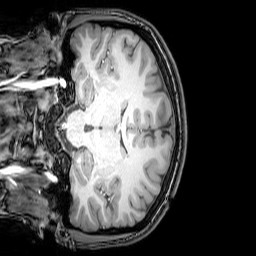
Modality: T1w
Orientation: coronal
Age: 22
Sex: female
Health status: healthy
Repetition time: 0.081 s
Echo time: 0.037 s